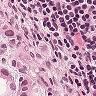
Metastatic tissue present: yes